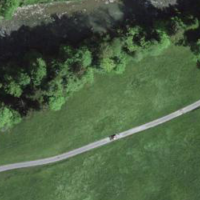
EUNIS habitat code: 24
Species observed at this site:
Prunella vulgaris
Cardamine pratensis